Interaction volume radius: 5 \u00c5
Interaction volume height: 10 \u00c5
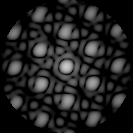
Disorder parameter: 0.1245